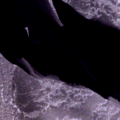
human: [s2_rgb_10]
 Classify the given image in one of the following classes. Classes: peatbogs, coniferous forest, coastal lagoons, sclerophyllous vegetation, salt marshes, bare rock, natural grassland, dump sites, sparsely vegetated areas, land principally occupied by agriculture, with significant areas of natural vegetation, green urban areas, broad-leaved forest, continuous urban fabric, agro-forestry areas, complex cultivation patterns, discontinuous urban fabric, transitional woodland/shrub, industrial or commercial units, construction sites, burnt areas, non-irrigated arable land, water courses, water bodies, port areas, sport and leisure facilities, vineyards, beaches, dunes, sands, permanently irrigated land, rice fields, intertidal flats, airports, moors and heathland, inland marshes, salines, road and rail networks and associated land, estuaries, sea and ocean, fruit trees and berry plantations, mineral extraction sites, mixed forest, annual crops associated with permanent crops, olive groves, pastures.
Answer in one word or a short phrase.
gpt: coniferous forest, transitional woodland/shrub, water bodies